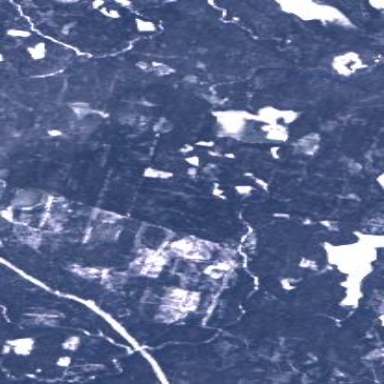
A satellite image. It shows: Clearcut area with scrub vegetation.